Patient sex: M
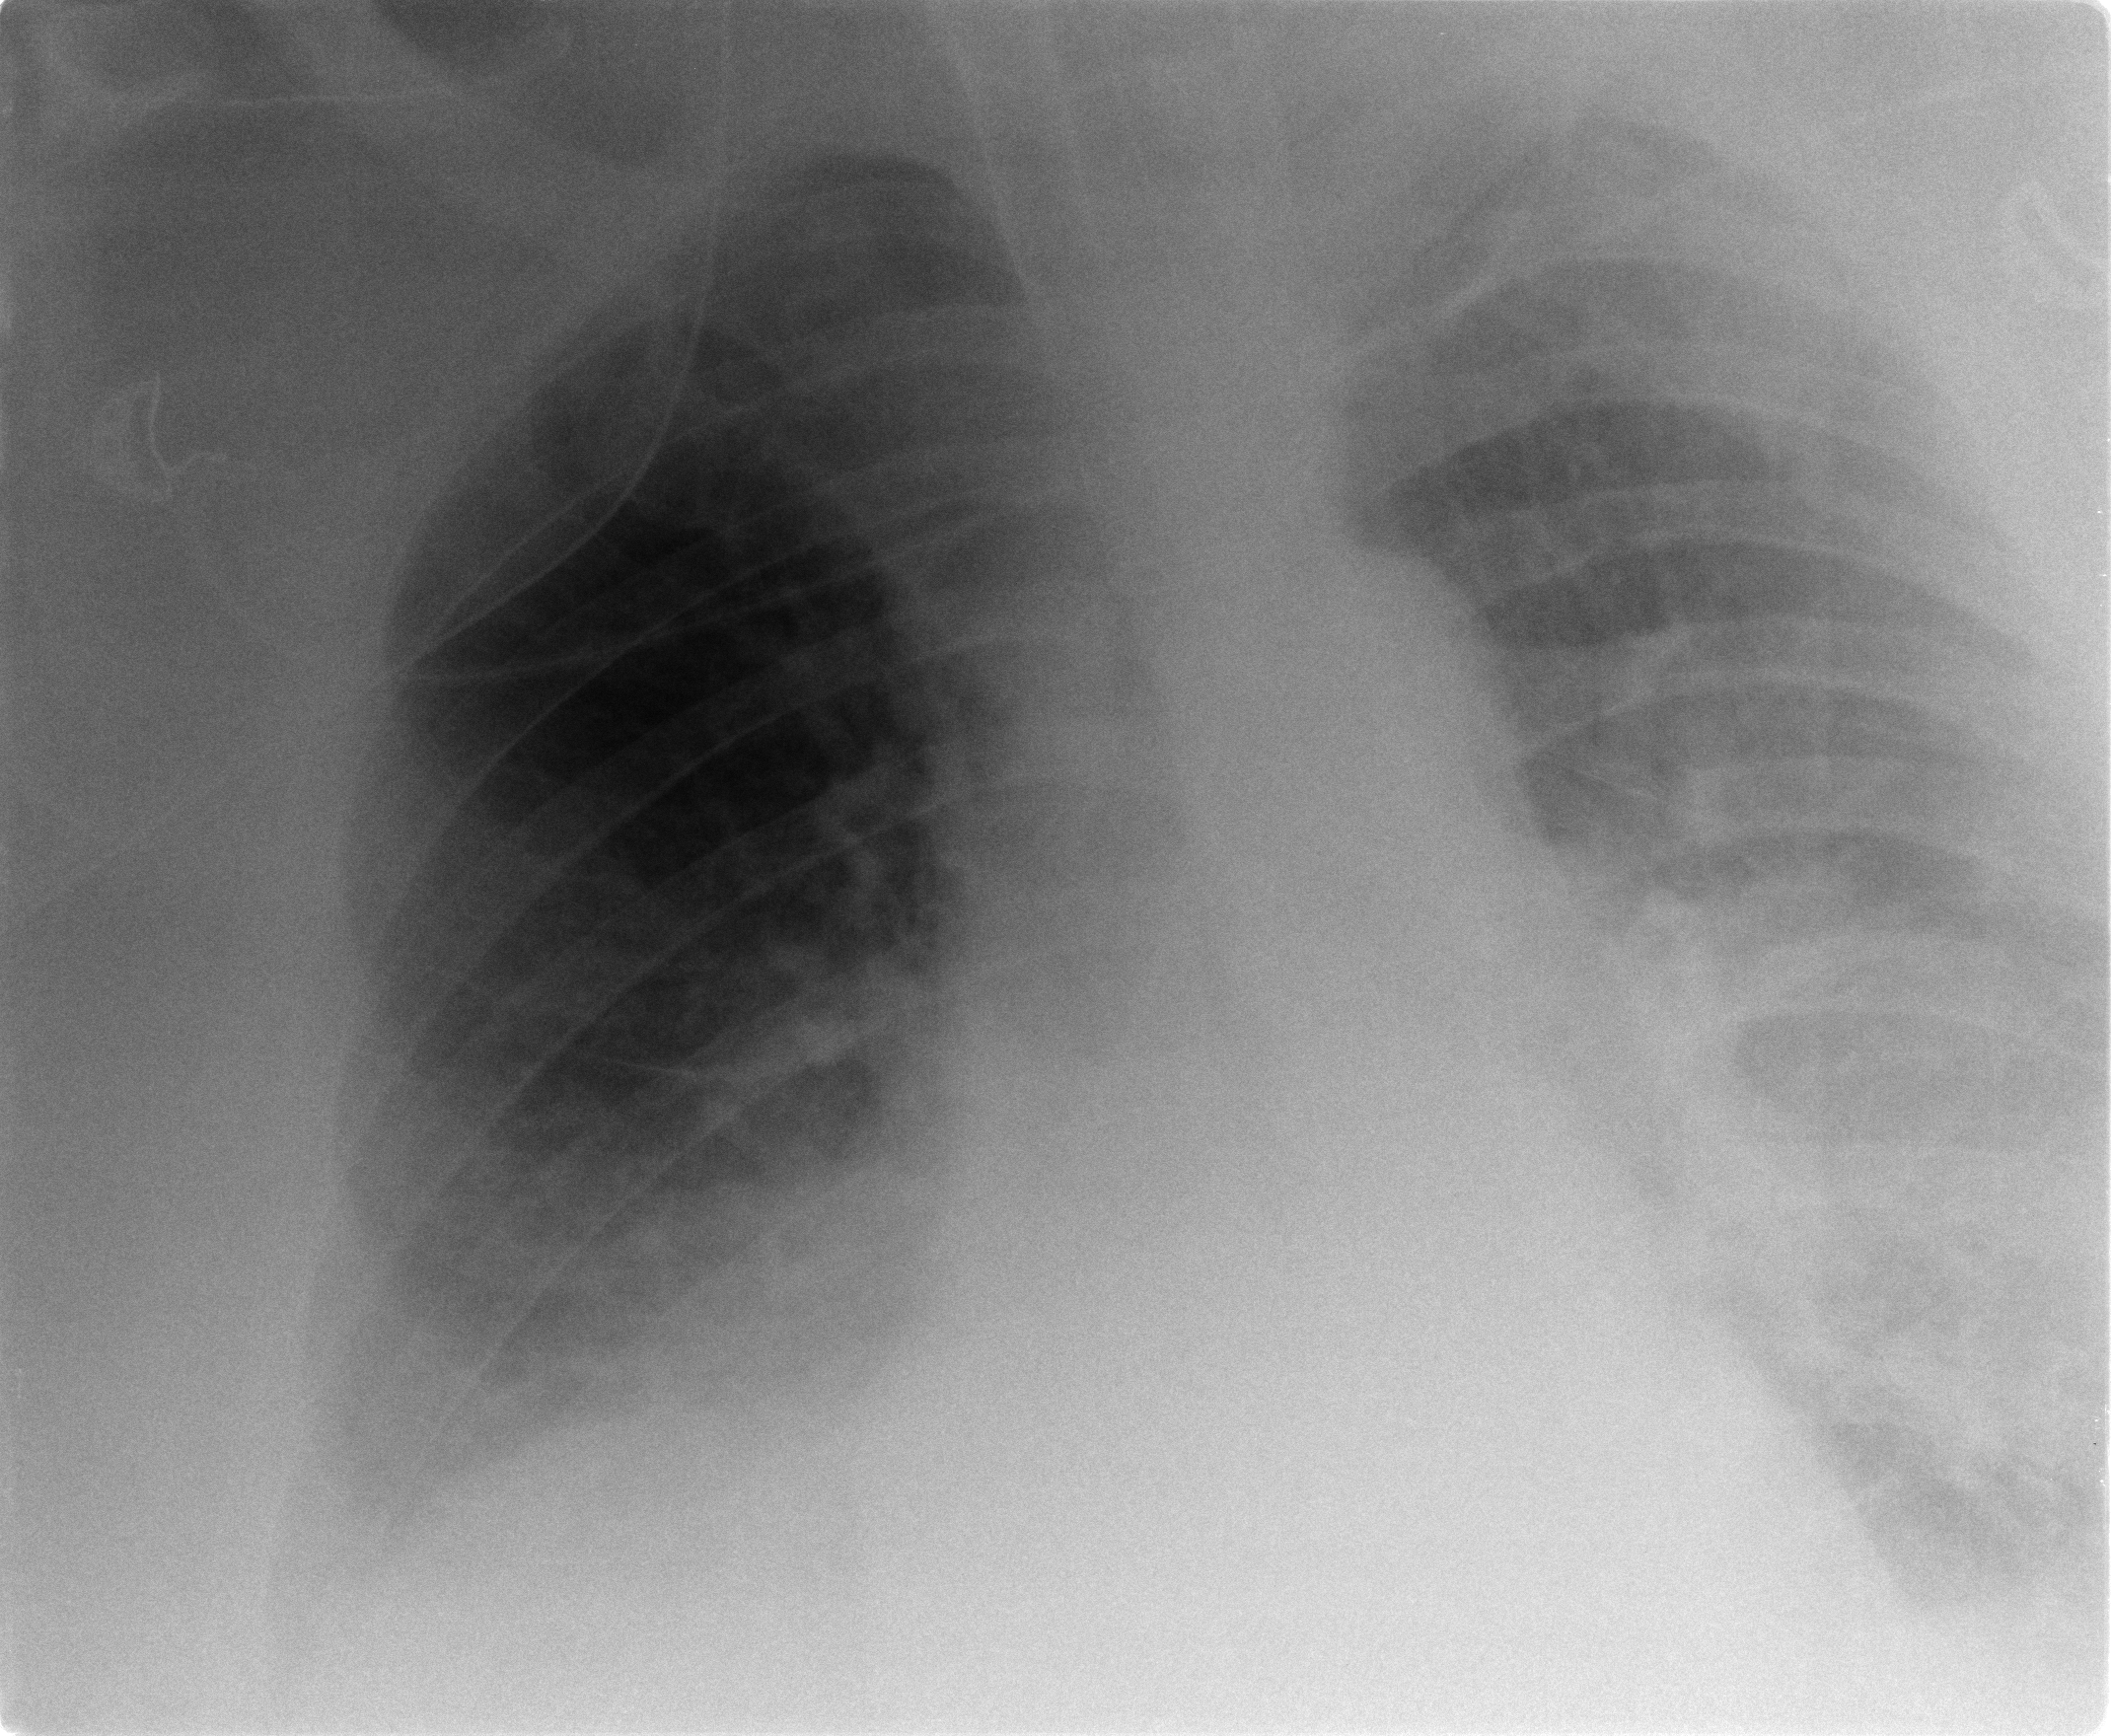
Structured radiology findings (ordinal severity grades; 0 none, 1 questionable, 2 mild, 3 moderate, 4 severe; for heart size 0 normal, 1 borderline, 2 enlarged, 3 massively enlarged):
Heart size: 0
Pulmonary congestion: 2
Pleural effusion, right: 2
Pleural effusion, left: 3
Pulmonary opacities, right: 0
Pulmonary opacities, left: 2
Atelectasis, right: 2
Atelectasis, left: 2